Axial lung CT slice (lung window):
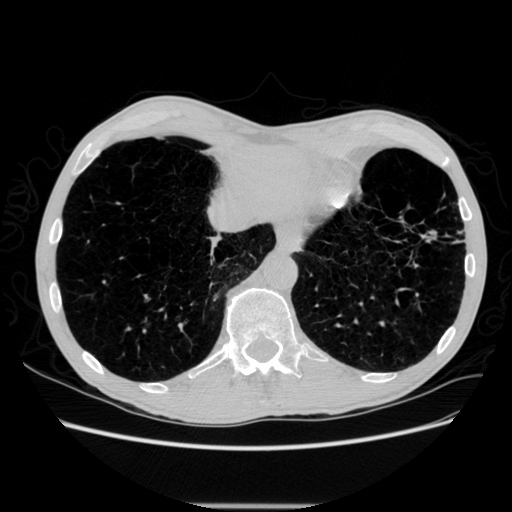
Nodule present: no